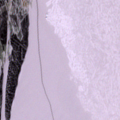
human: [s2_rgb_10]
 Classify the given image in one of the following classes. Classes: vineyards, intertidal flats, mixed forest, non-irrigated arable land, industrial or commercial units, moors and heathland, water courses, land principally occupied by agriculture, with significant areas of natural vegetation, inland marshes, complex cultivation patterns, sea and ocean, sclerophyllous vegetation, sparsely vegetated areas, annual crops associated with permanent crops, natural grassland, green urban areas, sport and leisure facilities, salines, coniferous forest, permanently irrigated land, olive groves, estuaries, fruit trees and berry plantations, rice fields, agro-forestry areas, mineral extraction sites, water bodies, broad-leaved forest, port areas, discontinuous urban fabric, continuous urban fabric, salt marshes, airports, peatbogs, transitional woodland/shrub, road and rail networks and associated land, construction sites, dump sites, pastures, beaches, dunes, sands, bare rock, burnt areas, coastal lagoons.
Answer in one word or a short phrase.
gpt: sea and ocean